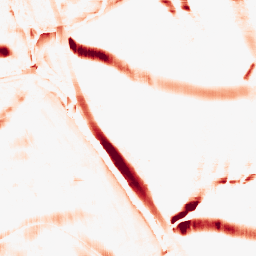
Category: morphological
Decomposition family: rolling_ball
Decomposition parameters: radius: 10
Upsampling method: quadratic
Upsampling parameters: scale: 4
Upsampling scale: 4